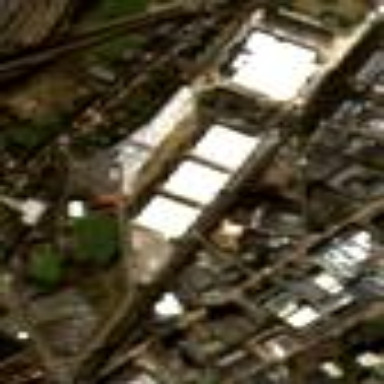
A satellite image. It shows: Industrial area designated as depot for trams and buses.